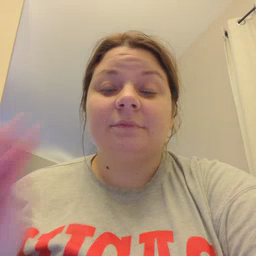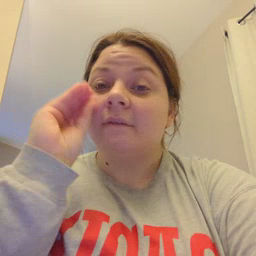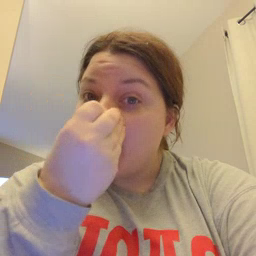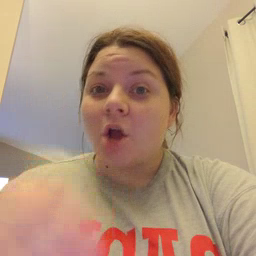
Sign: flower